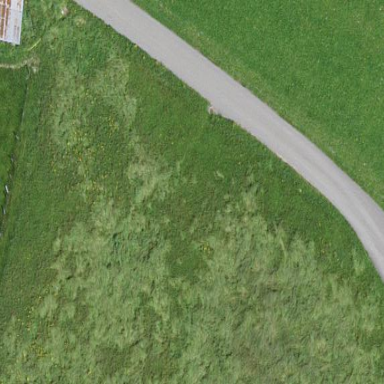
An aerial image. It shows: Beautiful meadow.